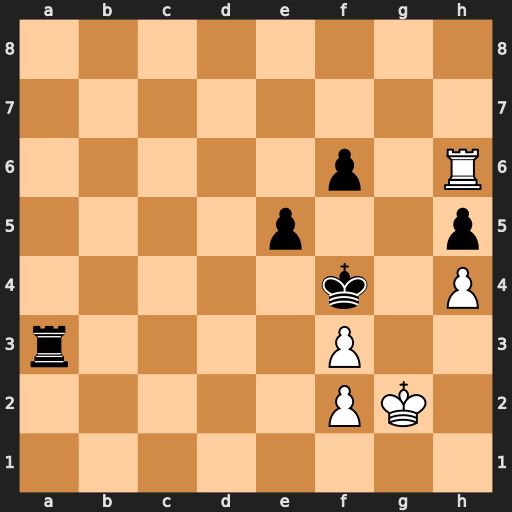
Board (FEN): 8/8/5p1R/4p2p/5k1P/r4P2/5PK1/8
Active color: w
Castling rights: -
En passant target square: -
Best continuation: Rxf6#